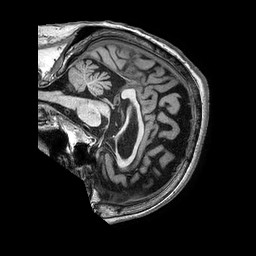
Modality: T1w
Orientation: sagittal
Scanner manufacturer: philips
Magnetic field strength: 3 T
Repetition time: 0.006674 s
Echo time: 0.00299 s